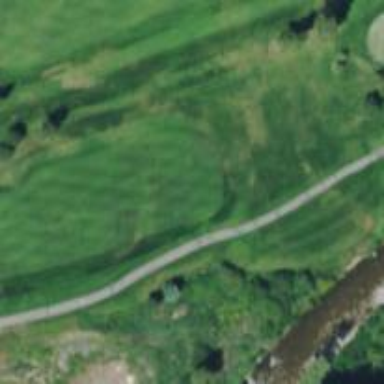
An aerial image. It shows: Cartpath track for golf.